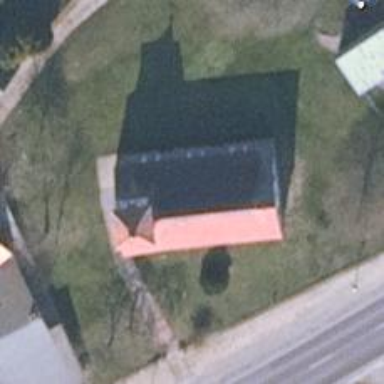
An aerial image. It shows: Place of worship.